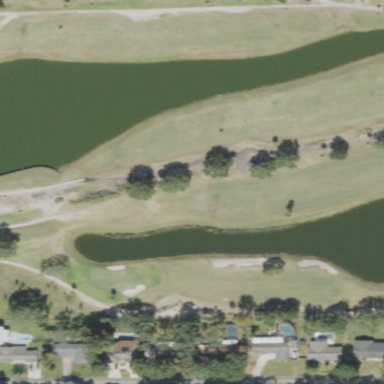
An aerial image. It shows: Golf bunker filled with sandy terrain.